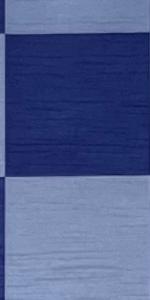
Label: Empty